Field crop: maize
Growth stage: 2
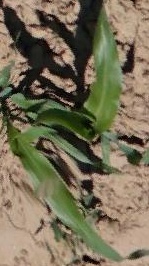
Species: maize